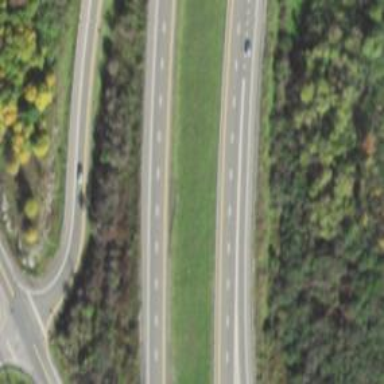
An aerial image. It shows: Asphalt motorway link.